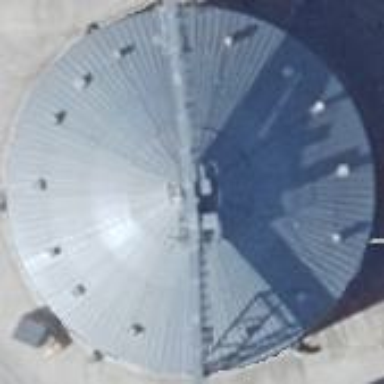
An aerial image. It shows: Silo.